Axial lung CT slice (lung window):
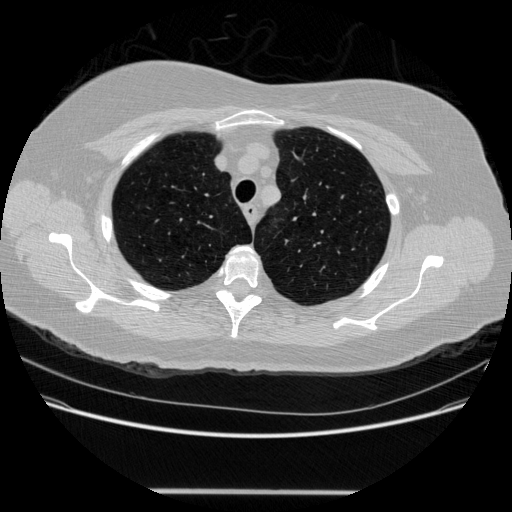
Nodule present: no